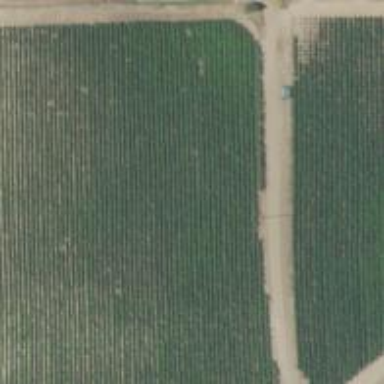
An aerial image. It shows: Vineyard with grape crops.